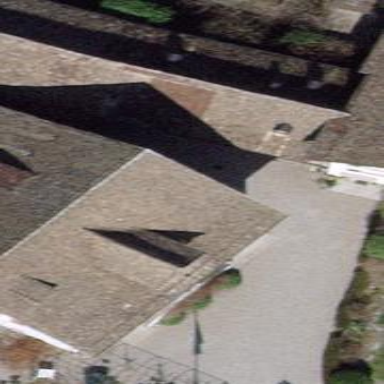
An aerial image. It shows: Building with gabled grey roof.